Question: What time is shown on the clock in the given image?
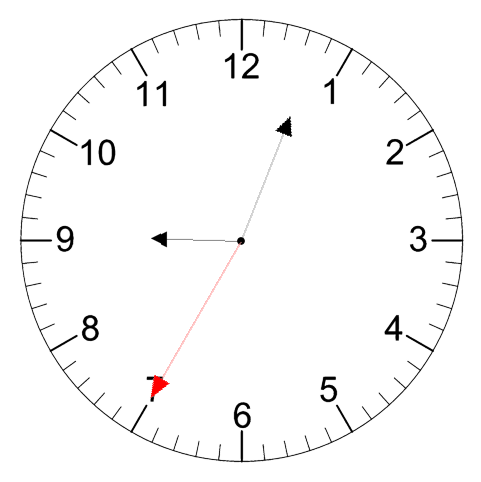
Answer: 09:03:35